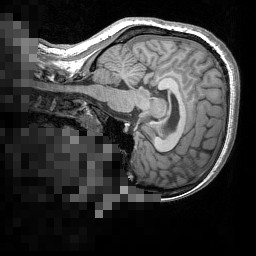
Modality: T1w
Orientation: sagittal
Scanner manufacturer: siemens
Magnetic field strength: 3 T
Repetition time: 1.5 s
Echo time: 0.00291 s